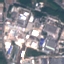
Land use / land cover: Industrial